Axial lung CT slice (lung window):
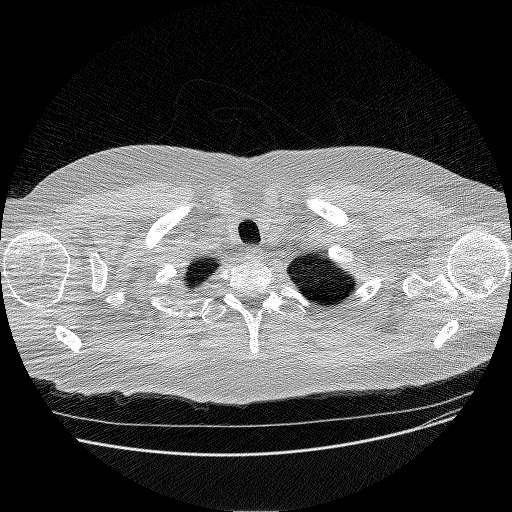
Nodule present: no